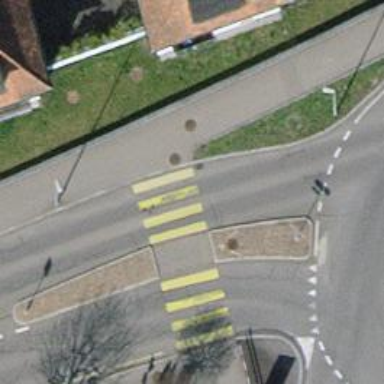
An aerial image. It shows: Uncontrolled zebra crossing with pedestrian island.